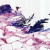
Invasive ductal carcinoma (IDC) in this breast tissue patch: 0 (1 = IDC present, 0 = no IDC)